一年级 · 算术
本课外书 17 元, 我有 10 元, 还差多少元?
25.

它们一共吃了多少只蚊子?
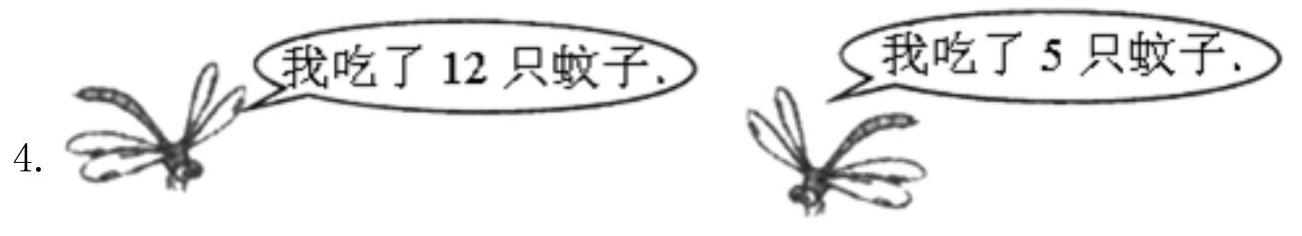
答案: 17-10=7$ （元） 答: 还差 7 元.